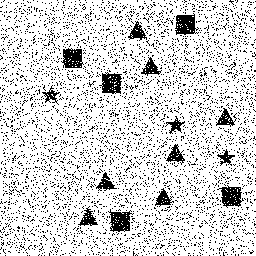
Squares: 5
Triangles: 7
Stars: 3
Total shapes: 15